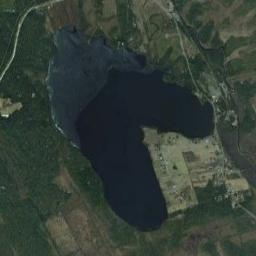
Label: lake